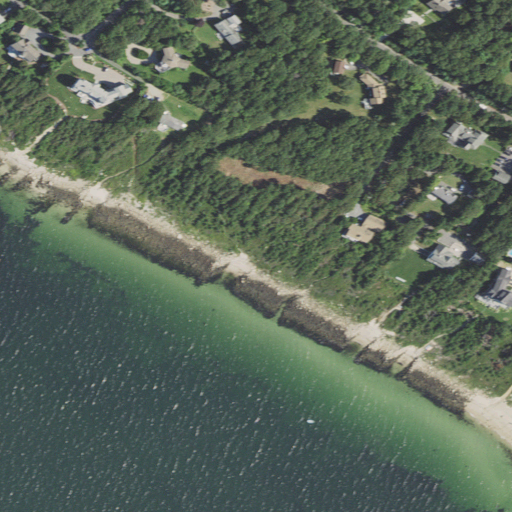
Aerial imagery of beach in Massachusetts named Southwest Beach containing open water, mixed forest, barren land, grassland, low intensity development, medium intensity development, open development, deciduous forest, and evergreen forest